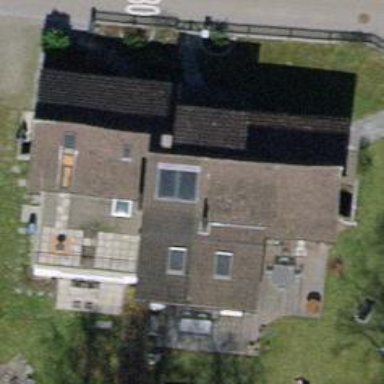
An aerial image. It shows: Gabled roof house.